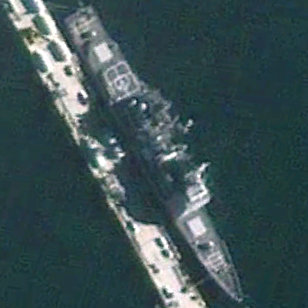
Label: cruiser